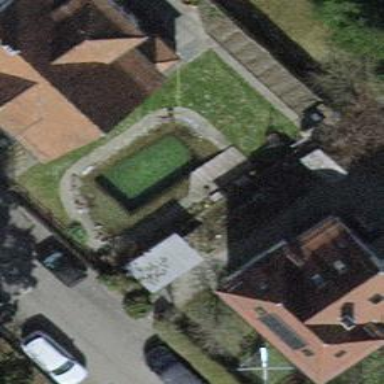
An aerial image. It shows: Building with tile roof.